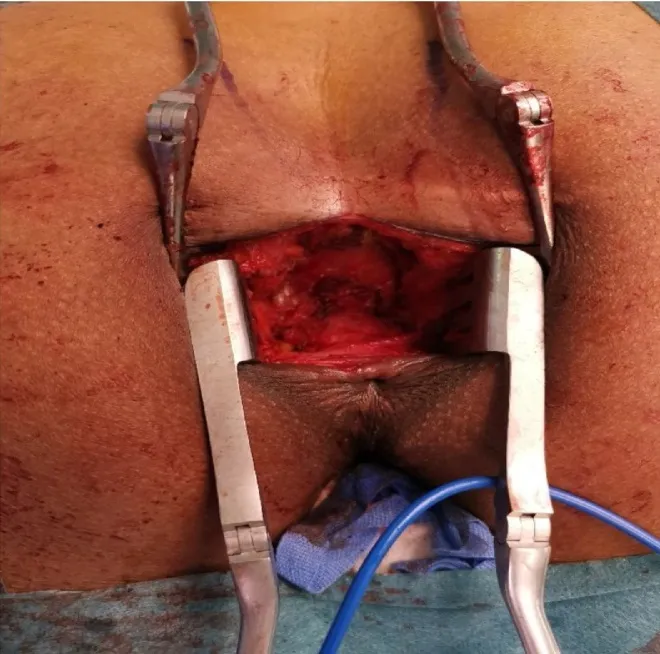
A trans-sacral incision.
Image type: medical_photograph (other_medical_photograph)